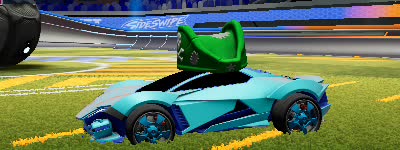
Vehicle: werewolf